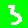
Digit: 3